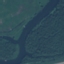
Land use / land cover class: River